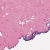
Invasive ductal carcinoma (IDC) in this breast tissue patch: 0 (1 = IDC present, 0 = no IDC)